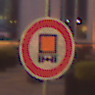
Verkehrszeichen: VerbotKennzeichnungspflichtigeKraftfahrzeugeGefaehrlicheGueter
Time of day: Night
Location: Outdoor (Urban)
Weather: PartlyCloudy
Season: NotSpecified
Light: Artificial